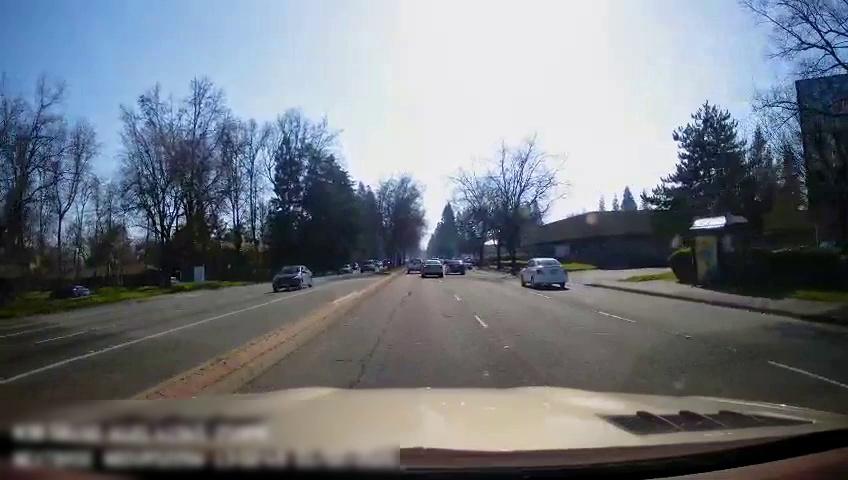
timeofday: Day
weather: Sunny
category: Drivable Space
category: Drivable Space
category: Vehicles | Car
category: Vehicles | Car
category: Vehicles | SUV
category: Vehicles | Car
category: Vehicles | Car
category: Vehicles | Car
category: Vehicles | Car
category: Vehicles | Car
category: Vehicles | Truck
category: Lanes | Opposite Lane
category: Lanes | Opposite Lane
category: Lanes | Opposite Lane
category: Lanes | Opposite Lane
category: Lanes | Current Lane
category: Lanes | Current Lane